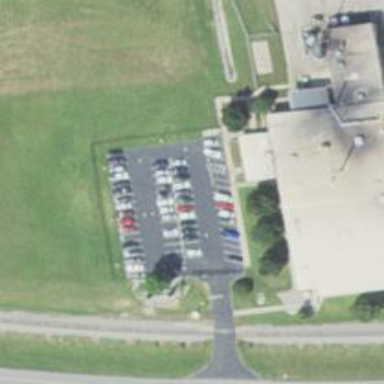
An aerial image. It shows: Parking area.